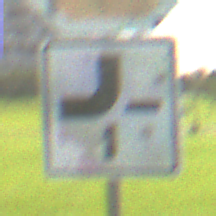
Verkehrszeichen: VerlaufVorfahrtsstrasse2
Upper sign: Stop
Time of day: MorningAfternoon
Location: Outdoor (Suburban)
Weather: PartlyCloudy
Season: NotSpecified
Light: Natural